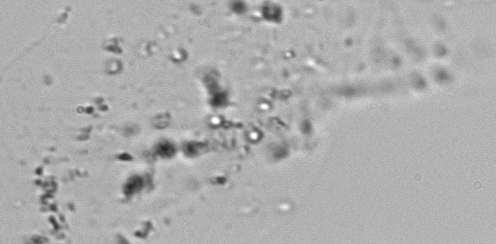
Label: Phaeocystis_debris